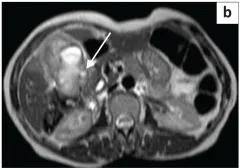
Axial T2W magnetic resonance imaging images demonstrating hyperintense intramural nodules (arrows).
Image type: radiology (mri)